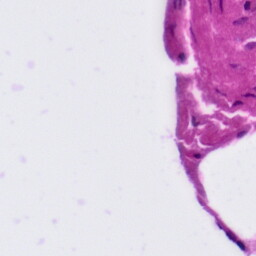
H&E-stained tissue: Tonsil